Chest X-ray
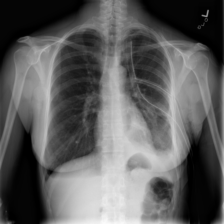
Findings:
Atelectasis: negative
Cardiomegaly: negative
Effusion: positive
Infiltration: negative
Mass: negative
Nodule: negative
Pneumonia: negative
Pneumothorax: negative
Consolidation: negative
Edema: negative
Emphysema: positive
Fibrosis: negative
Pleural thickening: negative
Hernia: negative